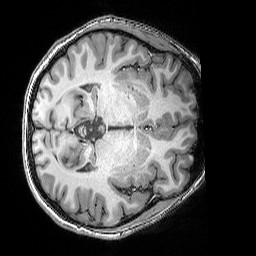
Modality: T1w
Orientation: axial
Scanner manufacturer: siemens
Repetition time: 2.25 s
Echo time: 0.00418 s